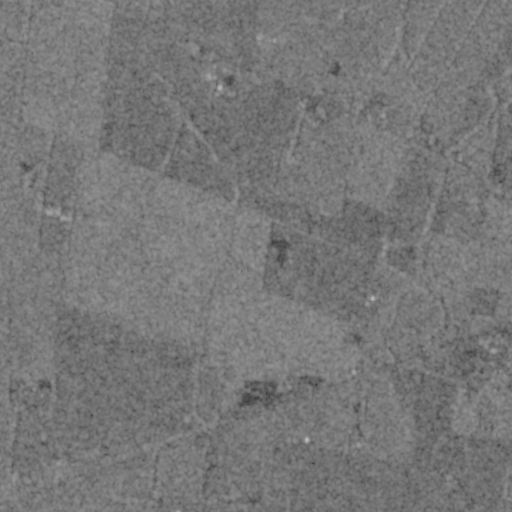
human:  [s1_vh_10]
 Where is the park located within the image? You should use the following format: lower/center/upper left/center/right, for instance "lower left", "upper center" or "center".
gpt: The park is located in the upper right of the image.
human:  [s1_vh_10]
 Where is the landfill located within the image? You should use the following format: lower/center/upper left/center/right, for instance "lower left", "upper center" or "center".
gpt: There is no landfill in the image.

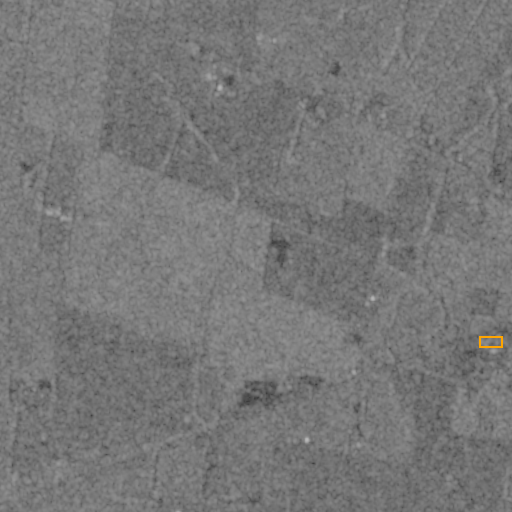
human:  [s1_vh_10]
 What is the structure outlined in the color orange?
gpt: The structure outlined in orange is a building.
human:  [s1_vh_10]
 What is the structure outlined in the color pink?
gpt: There is no pink outline.